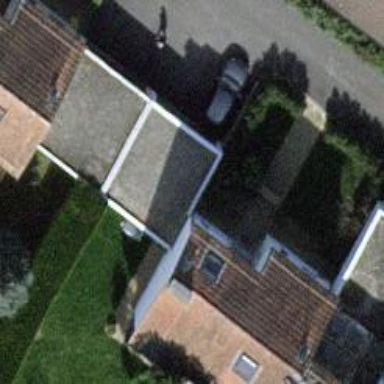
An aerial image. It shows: Garage.